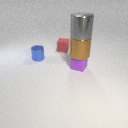
small purple rubber cube below large gray metal cylinder